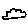
Label: cloud